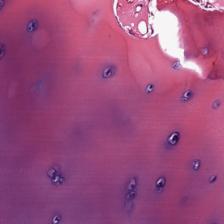
Label: Non-Tumor